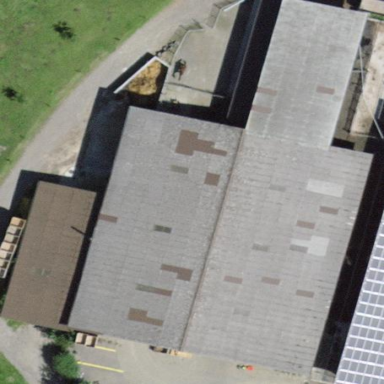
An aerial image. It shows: Rural barn.